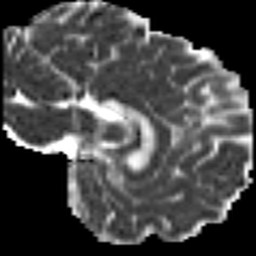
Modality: MD
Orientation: sagittal
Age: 21
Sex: male
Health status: healthy
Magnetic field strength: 3 T
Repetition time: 9 s
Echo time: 0.093 s